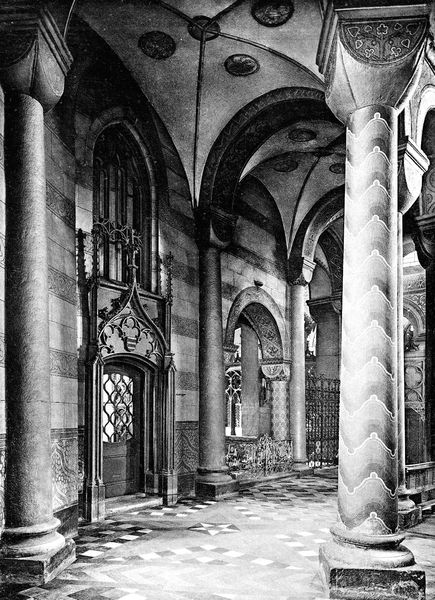
Titel: St. Maria im Kapitol in Köln
Standort: Köln, St. Maria im Kapitol (EU - D - NRW)
Schlagwörter: weiß, fenster, grau, holz, kariert, marmor, nase, pfeiler, raum, schwarz, säule, säulen, tür, zeichnung, gebäude, haus, zaun, malerei, muster, ornament, architektur, sockel, stein, innenraum, gitter, kirche, boden, decke, gotik, rund, ranken, bogen, pflaster, türen, mauer, rundbogen, kuppel, ornamente, verzierung, streifen, durchgang, hoch, tor, halle, foto, fotografie, photographie, bögen, gang, gewölbe, gemalt, rippen, radierung, fliesen, mosaik, altar, kapitelle, kathedrale, rom, kapitell, photo, quadrate, portal, schlussstein, pforte, gotisch, kreuzgewölbe, seitenschiff, spitzbogen, ionisch, rundbögen, romanik, kapelle, basis, fließen, kapitel, säulengang, romanisch, hirsau, vierpass, maurisch, inonisch, tär, n